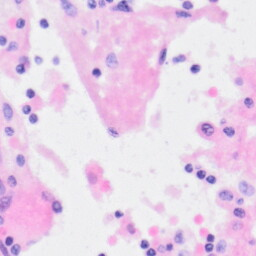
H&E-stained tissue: Kidney